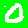
Digit: 0